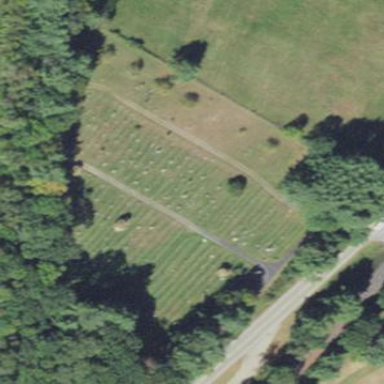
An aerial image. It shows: Cemetery.